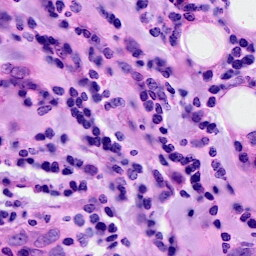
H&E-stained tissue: Breast